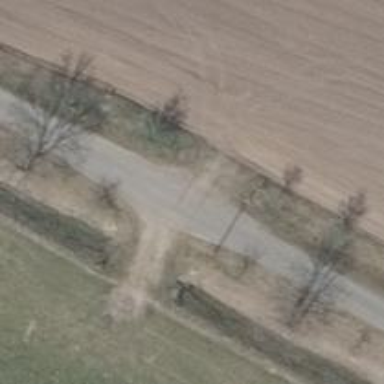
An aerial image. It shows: Unclassified road with asphalt surface.